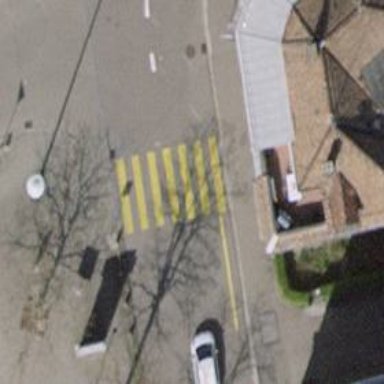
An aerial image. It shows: Marked uncontrolled road crossing.